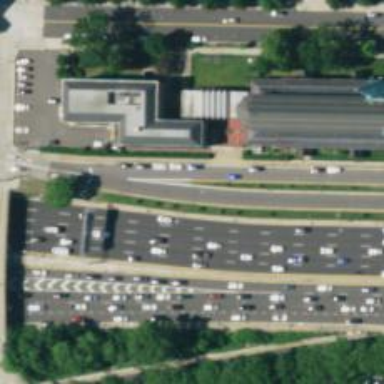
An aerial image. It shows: Motorway link.